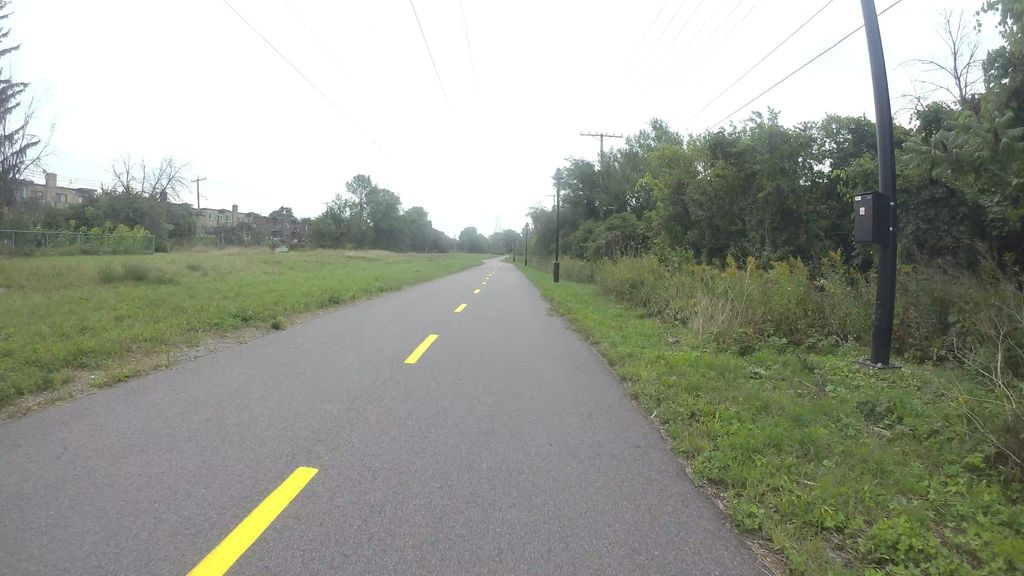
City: montreal